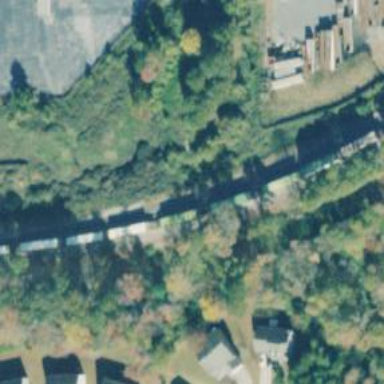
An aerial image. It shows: Abandoned railway spur.